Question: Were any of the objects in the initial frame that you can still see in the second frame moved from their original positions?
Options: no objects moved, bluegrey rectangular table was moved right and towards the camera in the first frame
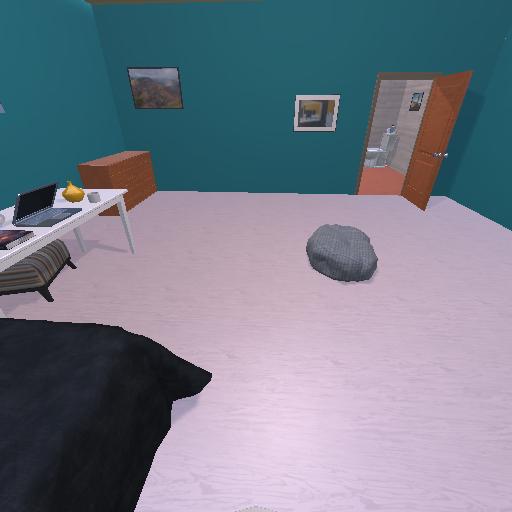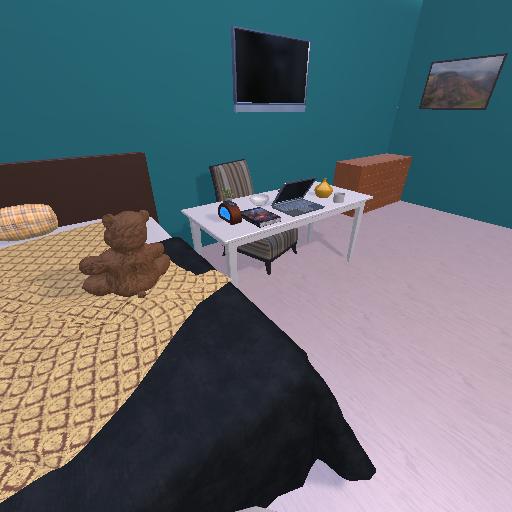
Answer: no objects moved